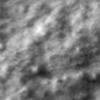
Label: no_change